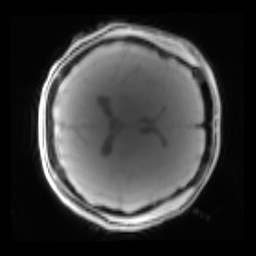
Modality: PDw
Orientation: axial
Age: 21
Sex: male
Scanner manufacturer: siemens
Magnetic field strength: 3 T
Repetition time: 0.25 s
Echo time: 0.00103 s